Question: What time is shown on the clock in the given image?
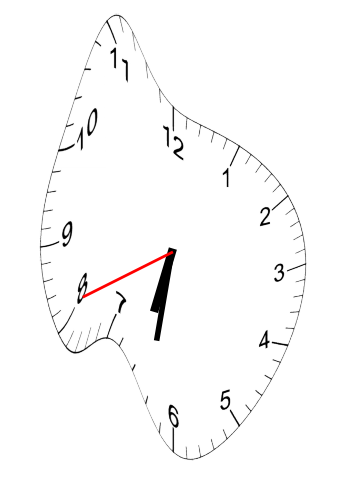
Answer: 06:31:41